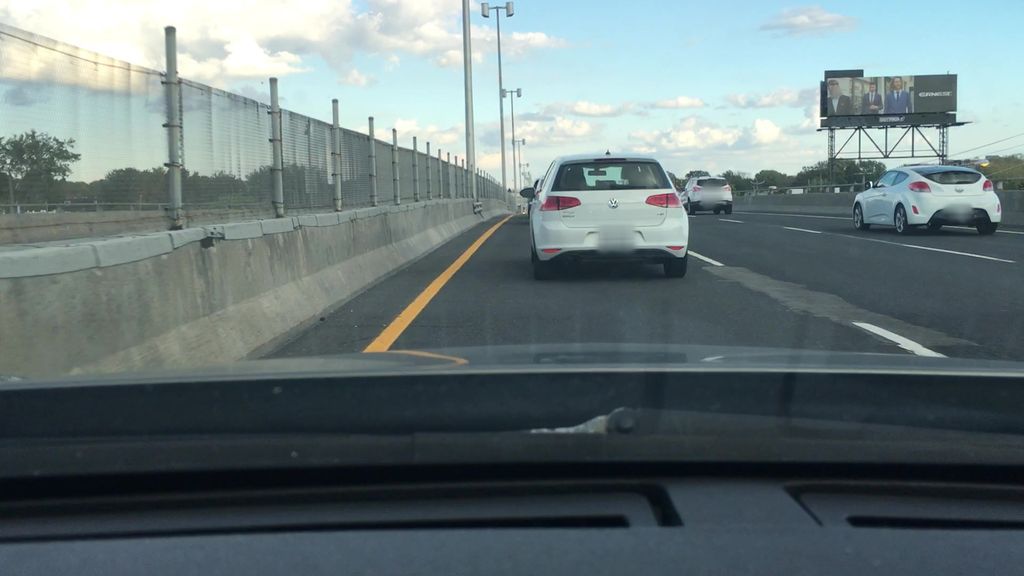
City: montreal